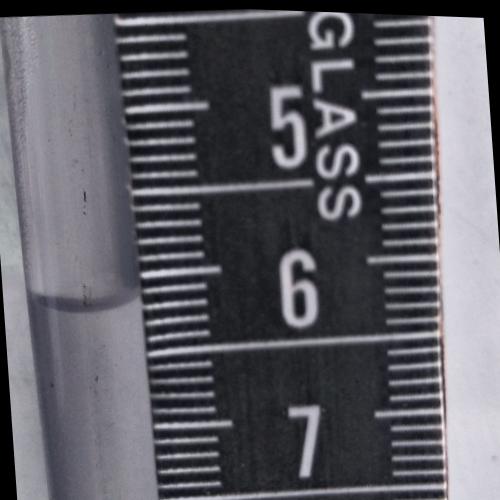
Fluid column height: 6.2 cm